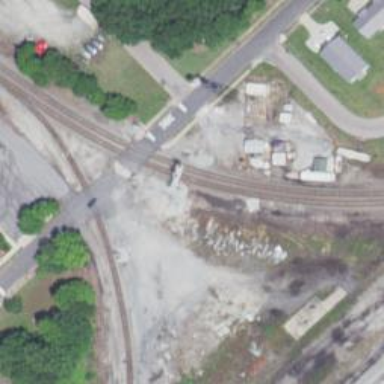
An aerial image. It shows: Railway signal.